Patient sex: M
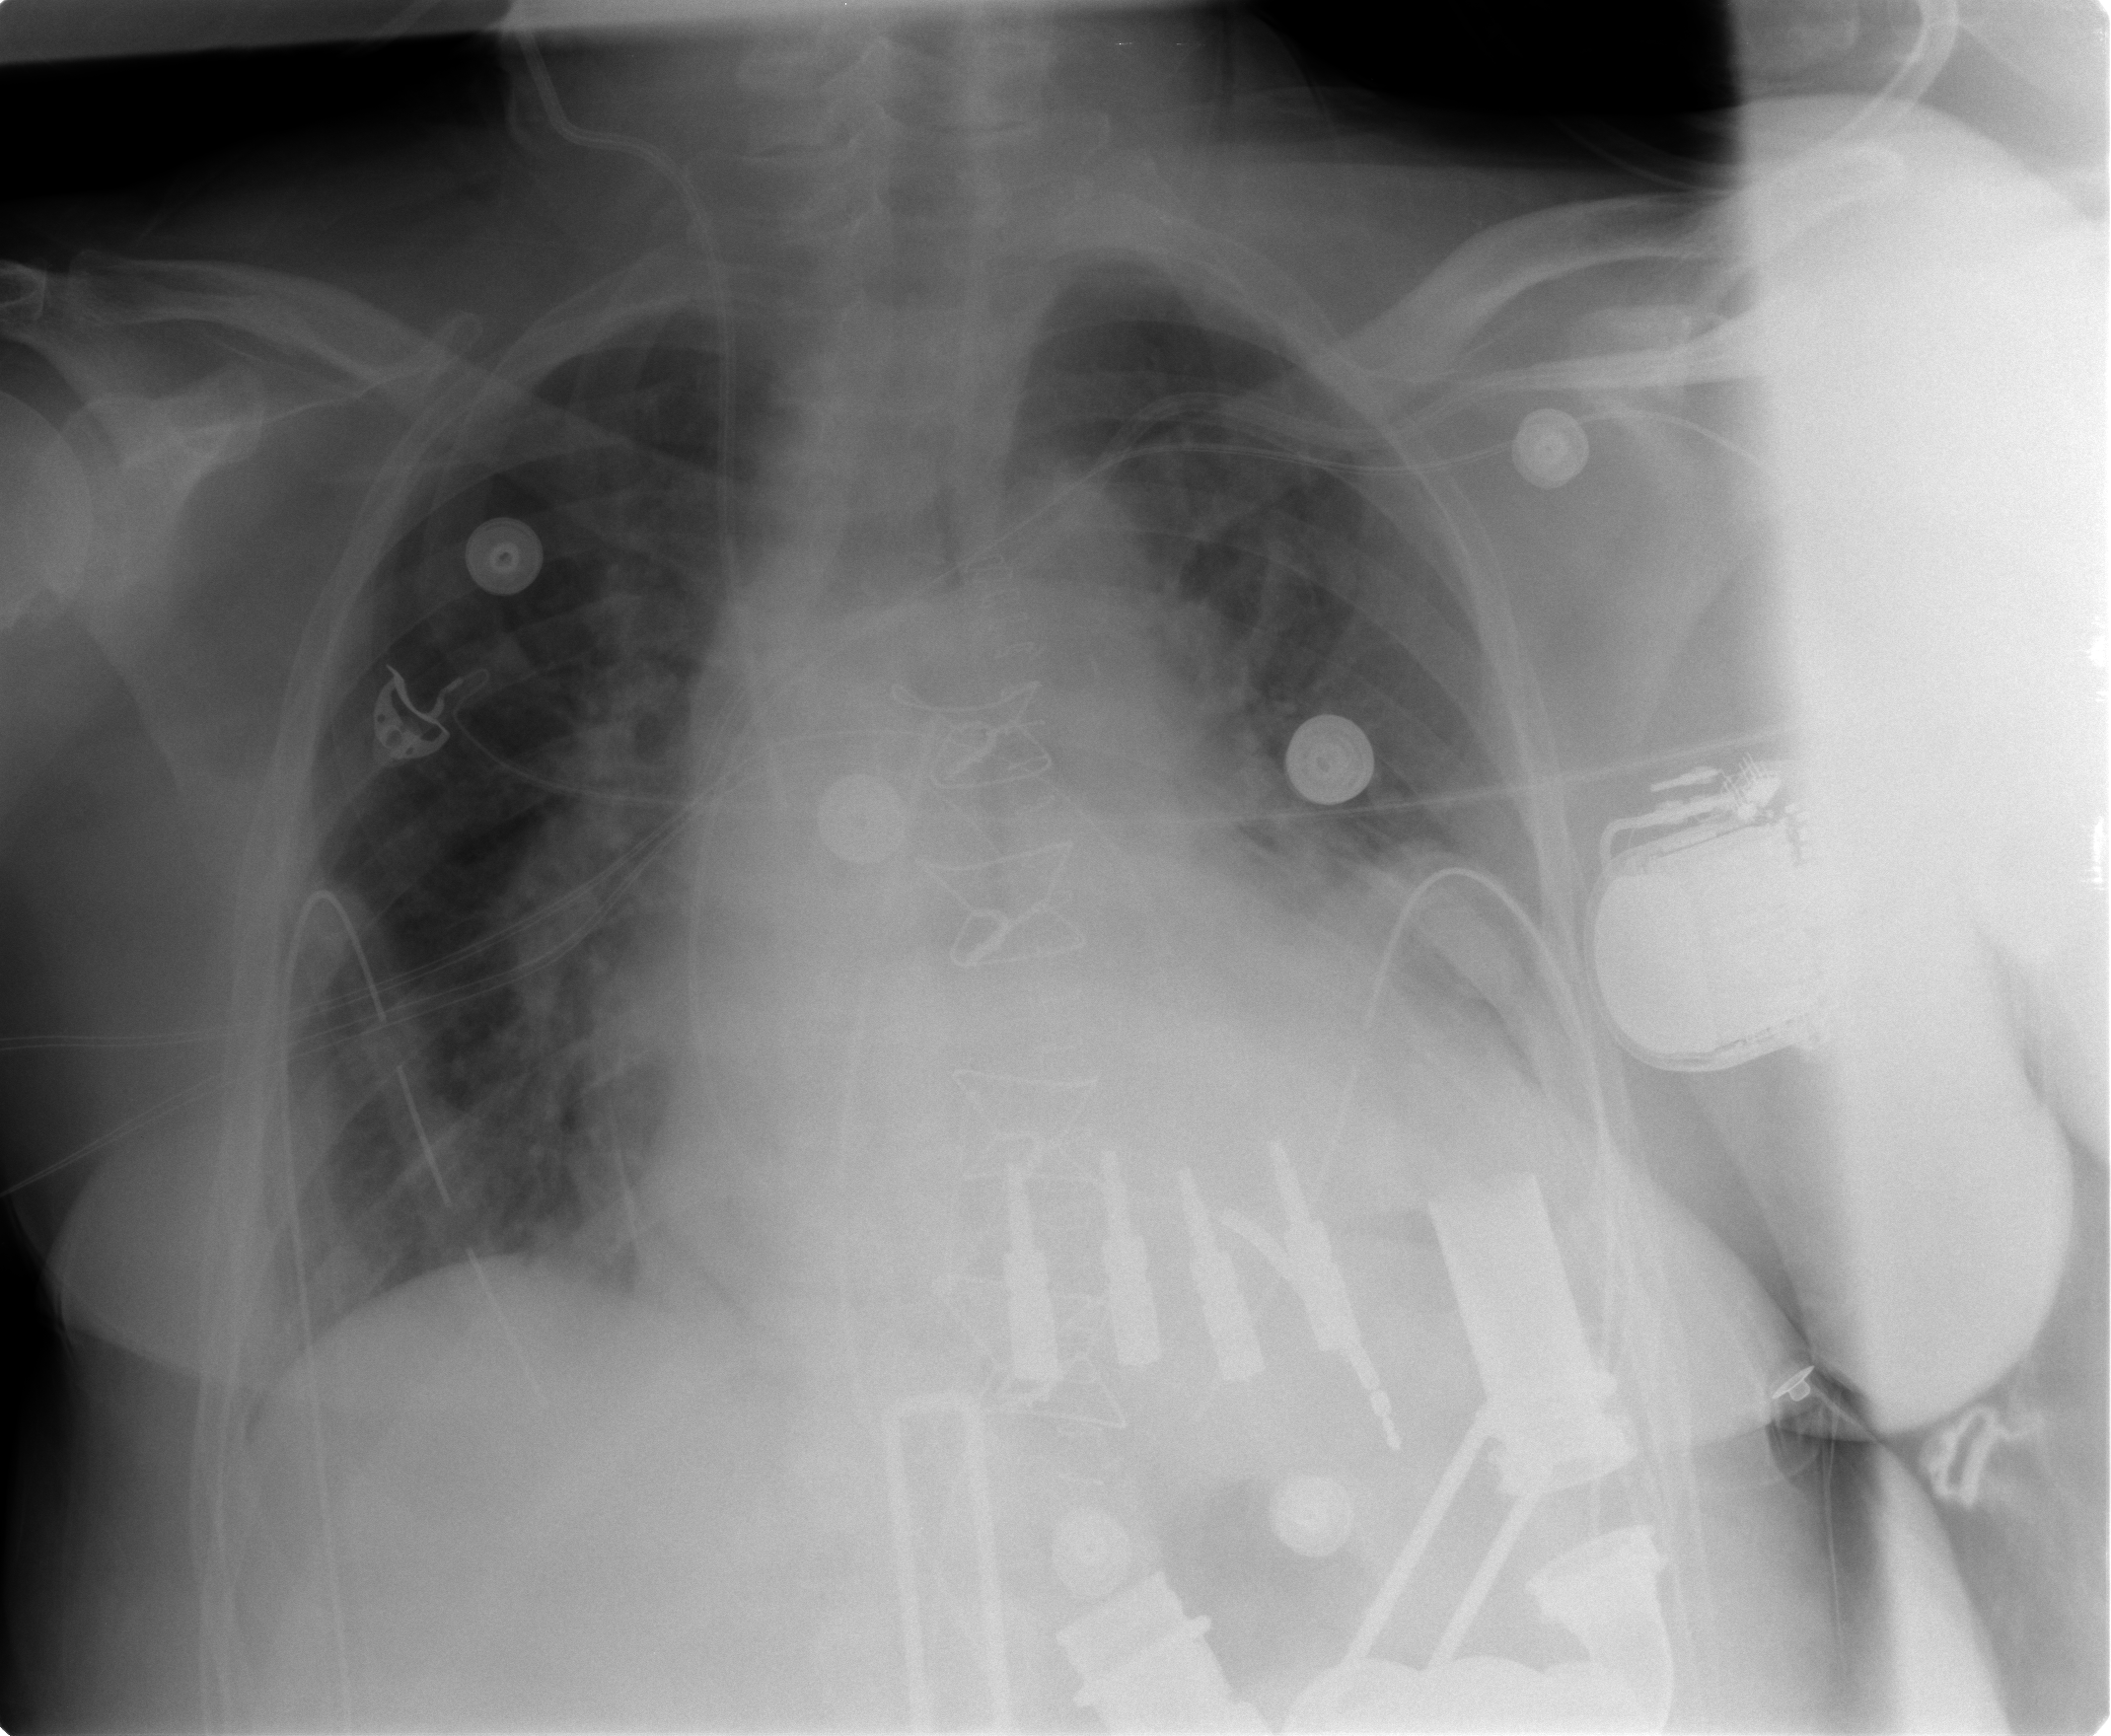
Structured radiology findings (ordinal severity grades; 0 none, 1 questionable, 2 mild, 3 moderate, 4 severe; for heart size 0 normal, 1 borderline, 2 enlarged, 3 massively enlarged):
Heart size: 3
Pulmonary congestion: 3
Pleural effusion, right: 0
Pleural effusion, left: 2
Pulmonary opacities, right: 0
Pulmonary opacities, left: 0
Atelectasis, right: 2
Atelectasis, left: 2